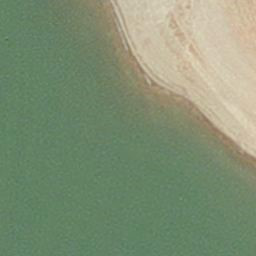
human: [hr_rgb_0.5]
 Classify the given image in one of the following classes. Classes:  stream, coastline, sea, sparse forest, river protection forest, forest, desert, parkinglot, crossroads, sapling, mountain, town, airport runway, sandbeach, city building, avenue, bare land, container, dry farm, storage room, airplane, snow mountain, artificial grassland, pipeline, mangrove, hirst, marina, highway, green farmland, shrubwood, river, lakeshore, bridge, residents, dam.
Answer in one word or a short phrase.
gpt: hirst